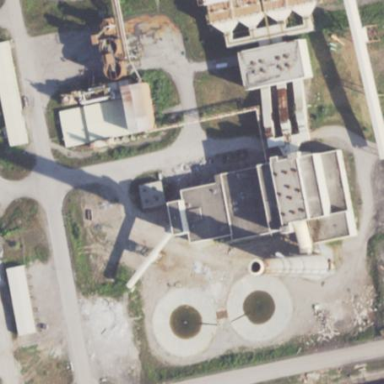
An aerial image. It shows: Industrial building.